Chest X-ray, PA view. Patient: 59 years old, sex F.
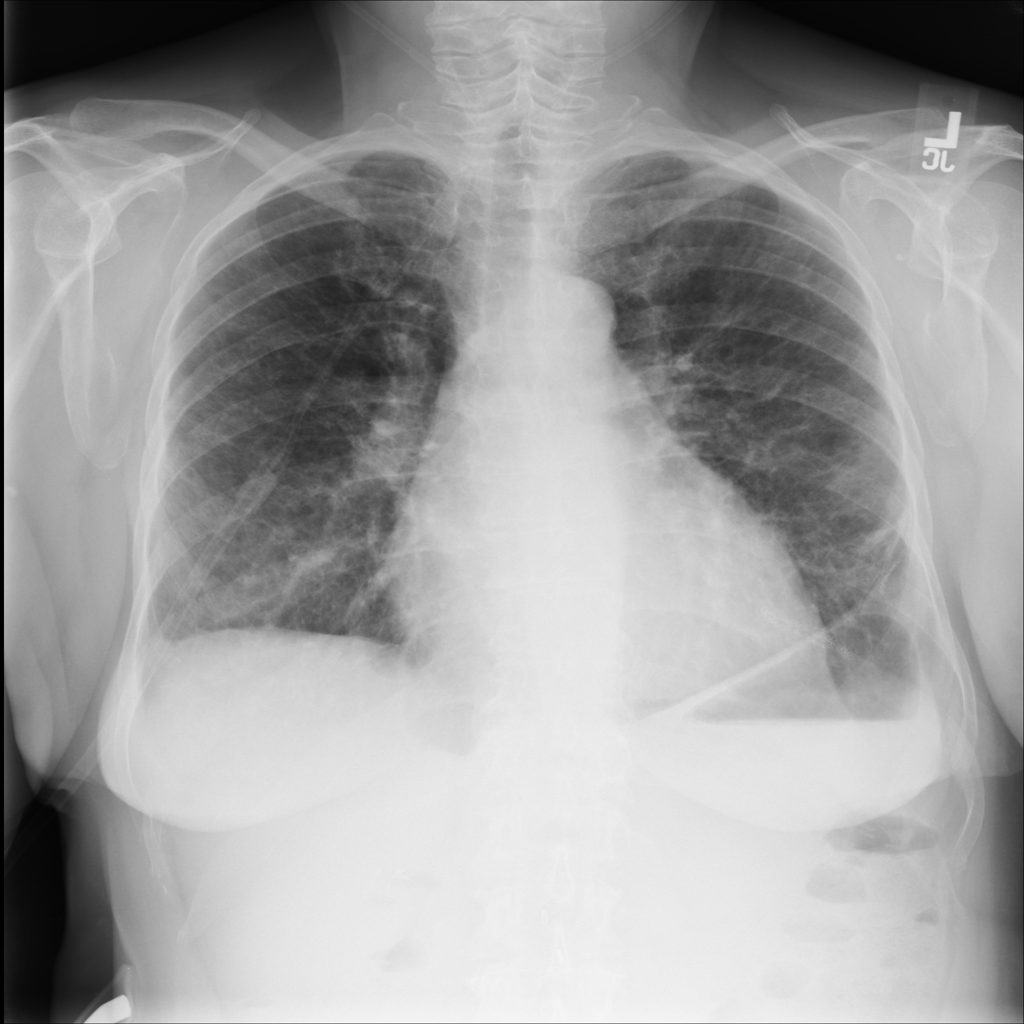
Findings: No Finding